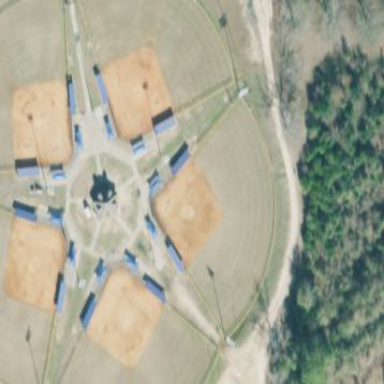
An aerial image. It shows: Baseball pitch for leisure and sports activities.